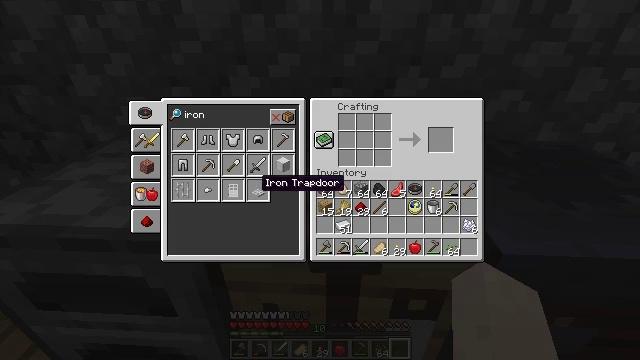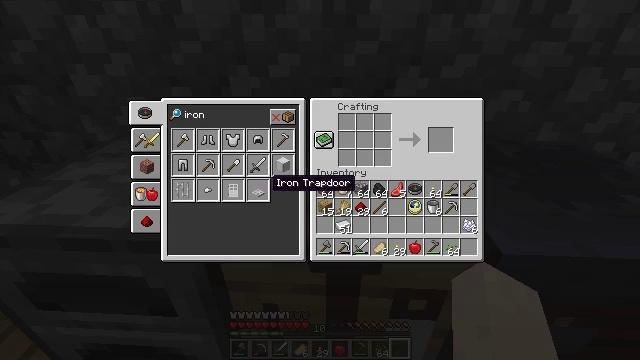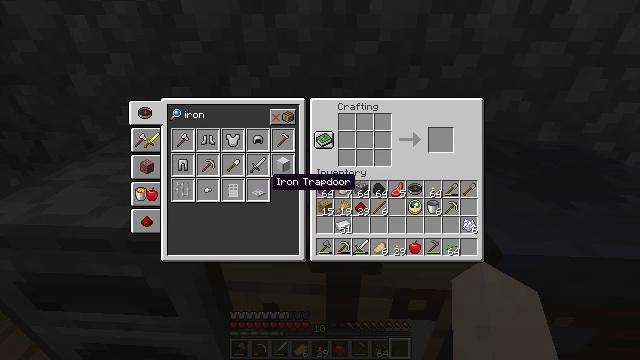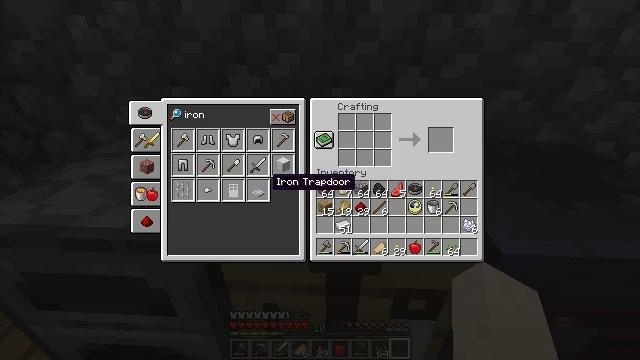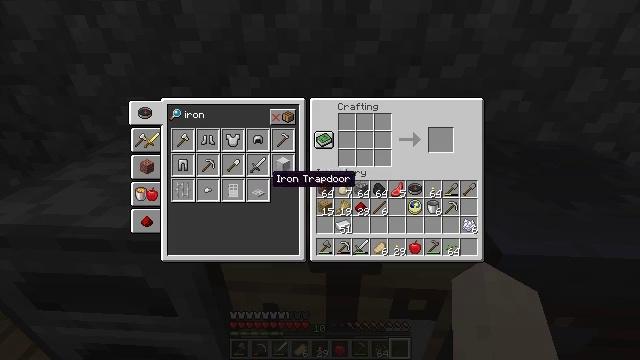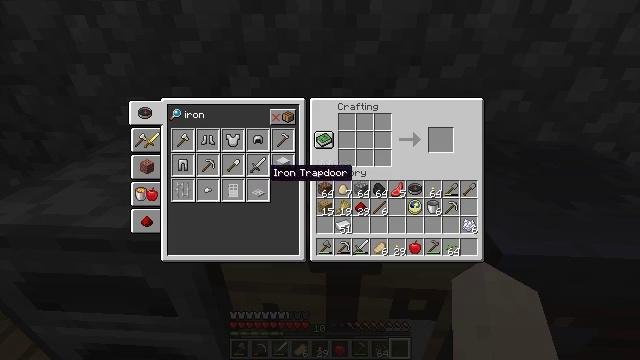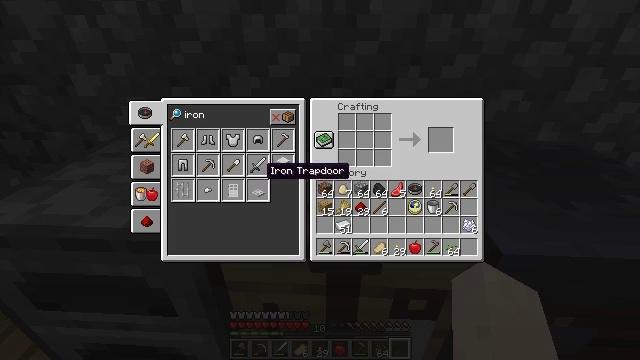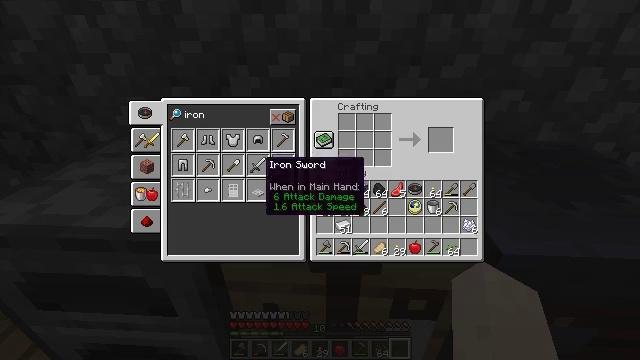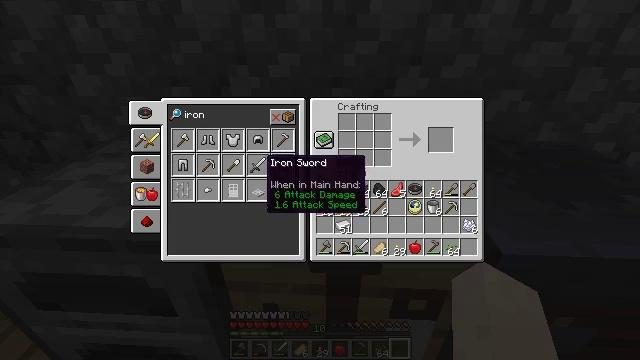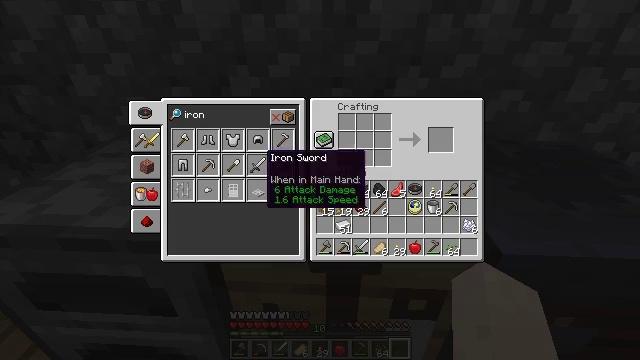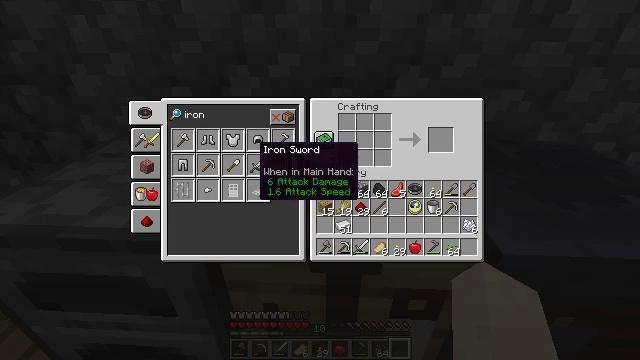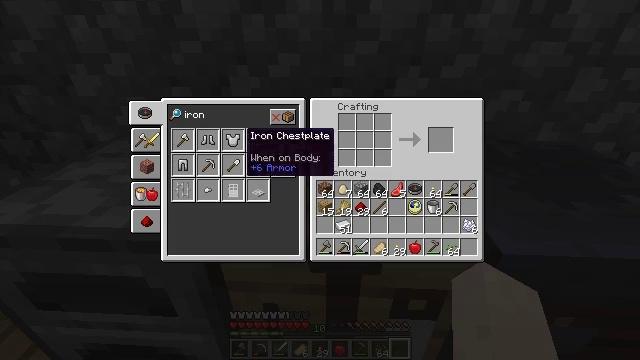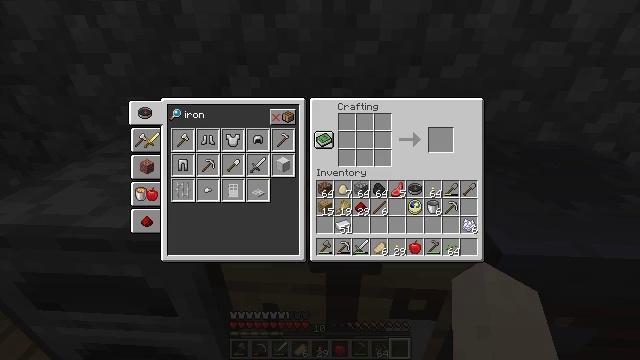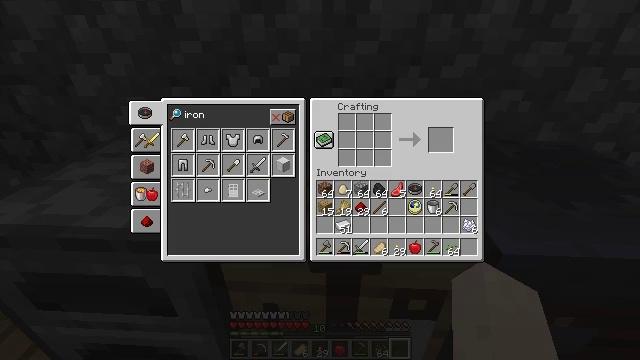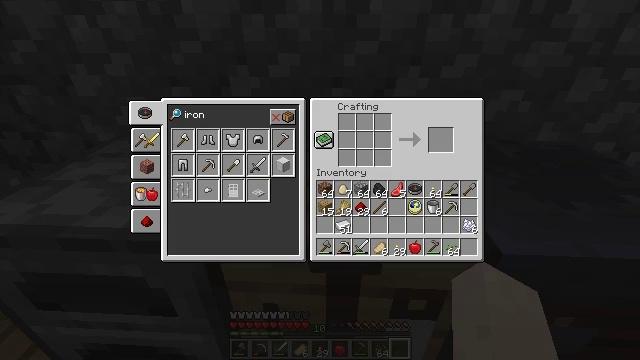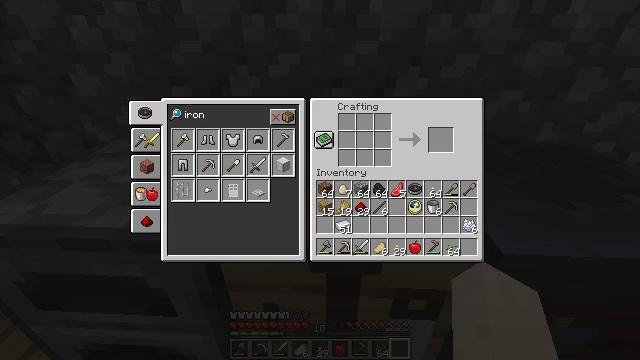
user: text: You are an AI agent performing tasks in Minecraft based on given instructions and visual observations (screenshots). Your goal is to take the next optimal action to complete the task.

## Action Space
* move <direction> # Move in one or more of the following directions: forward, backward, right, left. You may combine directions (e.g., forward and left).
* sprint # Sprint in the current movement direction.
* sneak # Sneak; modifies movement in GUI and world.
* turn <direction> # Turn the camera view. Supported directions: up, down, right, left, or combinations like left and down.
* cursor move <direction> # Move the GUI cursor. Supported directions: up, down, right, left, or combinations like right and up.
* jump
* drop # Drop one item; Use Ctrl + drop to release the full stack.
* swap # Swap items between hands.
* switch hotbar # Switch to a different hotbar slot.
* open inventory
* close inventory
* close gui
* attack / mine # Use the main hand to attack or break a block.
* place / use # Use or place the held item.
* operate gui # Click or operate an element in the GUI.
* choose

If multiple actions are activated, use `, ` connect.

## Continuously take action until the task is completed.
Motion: motion action
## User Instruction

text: Combine wood planks and iron to craft a shield.
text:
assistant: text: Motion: cursor move right
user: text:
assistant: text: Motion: no_op
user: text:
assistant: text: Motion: no_op
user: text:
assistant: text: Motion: no_op
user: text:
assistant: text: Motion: no_op
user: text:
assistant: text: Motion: no_op
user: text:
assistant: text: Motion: no_op
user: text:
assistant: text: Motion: no_op
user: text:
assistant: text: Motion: no_op
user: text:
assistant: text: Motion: cursor move up
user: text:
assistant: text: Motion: cursor move left and up
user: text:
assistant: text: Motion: cursor move left and up
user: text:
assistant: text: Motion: no_op
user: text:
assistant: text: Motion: no_op
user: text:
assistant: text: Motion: no_op
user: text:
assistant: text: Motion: no_op
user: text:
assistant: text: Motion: no_op
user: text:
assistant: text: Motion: operate gui
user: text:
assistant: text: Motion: operate gui
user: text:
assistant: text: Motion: operate gui
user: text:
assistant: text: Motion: no_op
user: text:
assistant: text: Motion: no_op
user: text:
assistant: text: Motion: no_op
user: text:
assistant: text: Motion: no_op
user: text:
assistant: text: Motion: no_op
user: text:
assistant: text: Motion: no_op
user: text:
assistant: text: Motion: no_op
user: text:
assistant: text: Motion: no_op
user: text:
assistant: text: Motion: no_op
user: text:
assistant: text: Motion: no_op